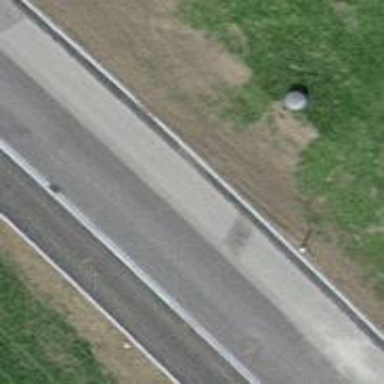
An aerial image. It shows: Tertiary road with asphalt sidewalk on the left side.